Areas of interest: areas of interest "Transportation stations"
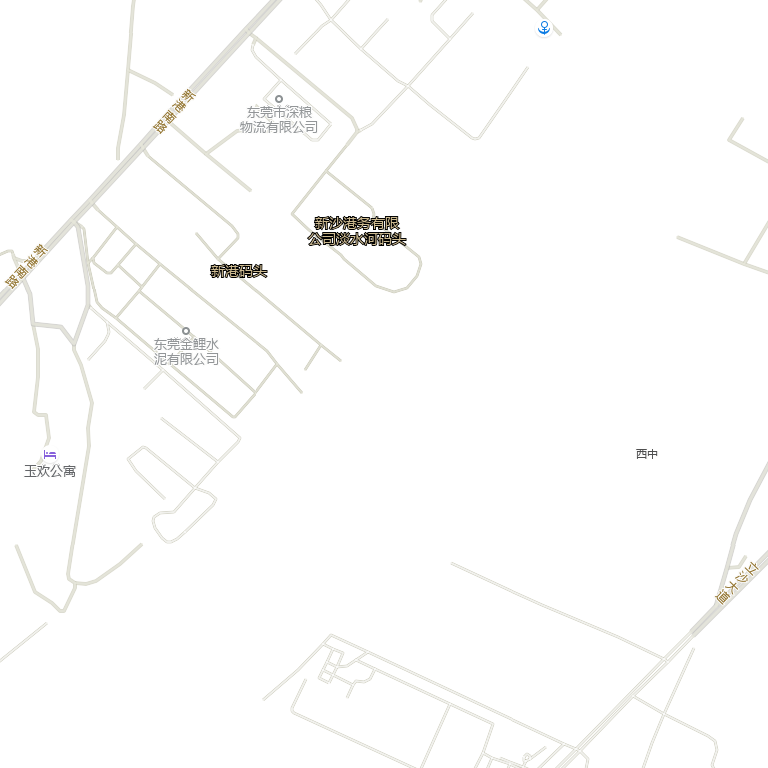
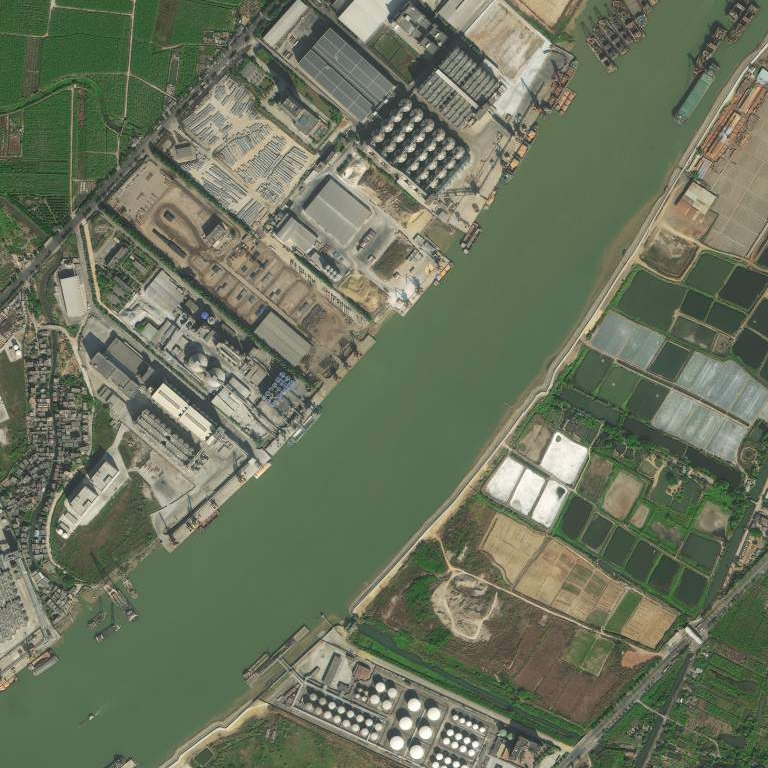